Chest X-ray:
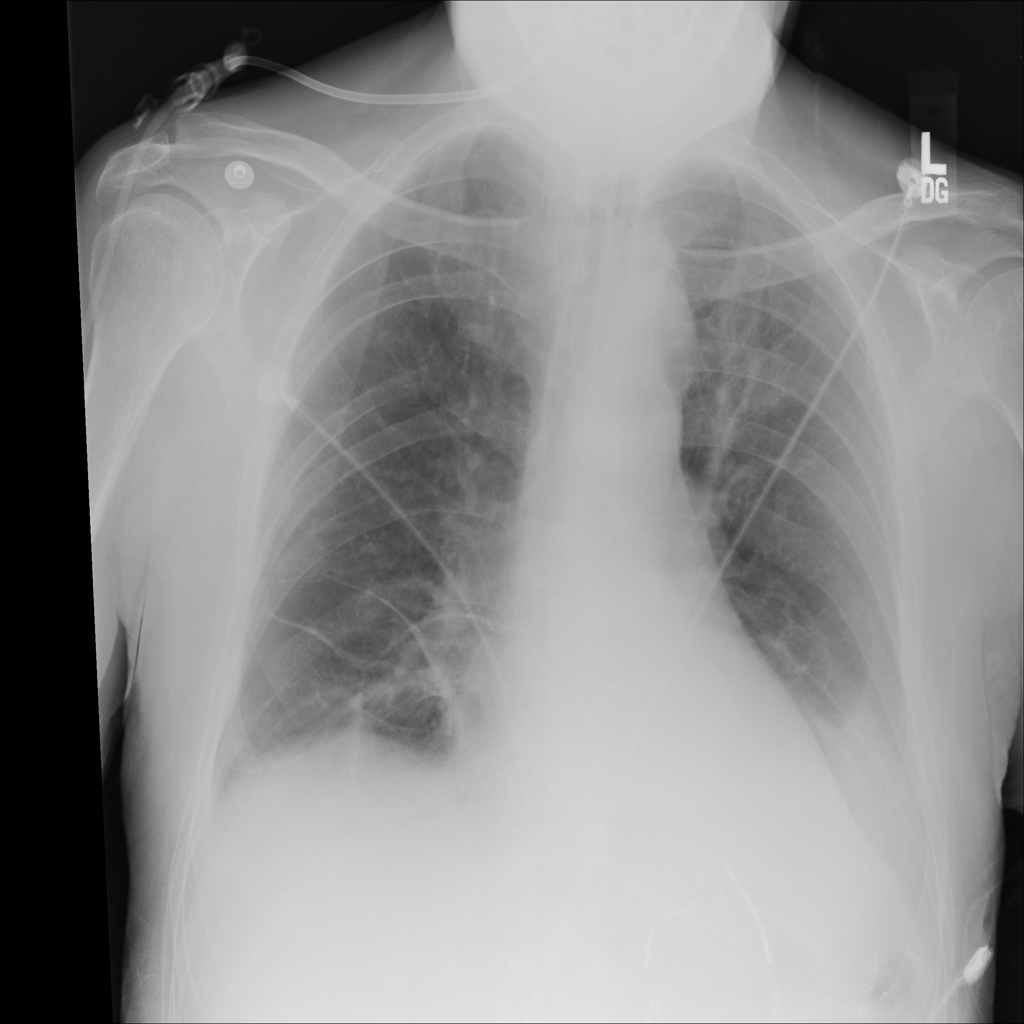
Findings: Fracture, Atelectasis, Effusion
No abnormal finding: no